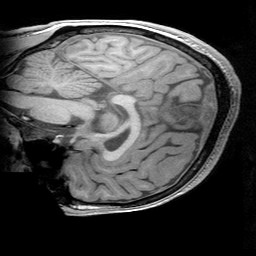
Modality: T1w
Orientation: sagittal
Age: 22
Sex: male
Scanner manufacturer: ge
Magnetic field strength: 3 T
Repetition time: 0.0073 s
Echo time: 0.003 s